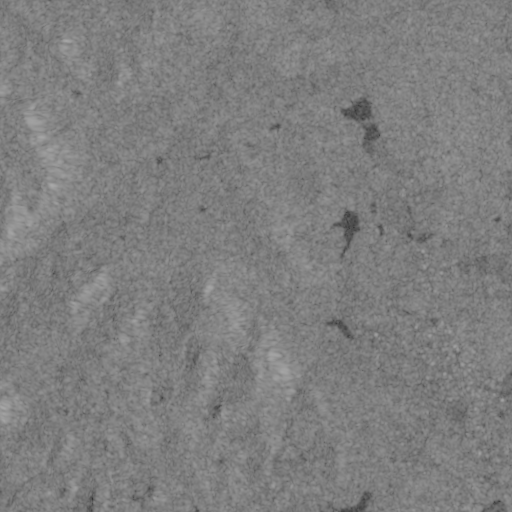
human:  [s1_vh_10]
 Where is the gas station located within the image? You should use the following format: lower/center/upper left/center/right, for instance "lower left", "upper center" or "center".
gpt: The gas station is located in the lower right of the image.
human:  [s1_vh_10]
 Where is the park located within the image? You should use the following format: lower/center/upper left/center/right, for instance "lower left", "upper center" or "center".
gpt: The park is located in the lower right of the image.
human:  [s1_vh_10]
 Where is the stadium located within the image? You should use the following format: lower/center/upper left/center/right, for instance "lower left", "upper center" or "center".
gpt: The stadium is located in the lower right of the image.
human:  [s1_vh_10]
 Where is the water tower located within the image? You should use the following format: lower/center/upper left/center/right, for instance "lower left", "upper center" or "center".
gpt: The water tower is located in the lower right of the image.
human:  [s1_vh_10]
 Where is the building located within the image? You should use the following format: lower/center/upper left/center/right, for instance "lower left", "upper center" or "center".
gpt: There is no building in the image.

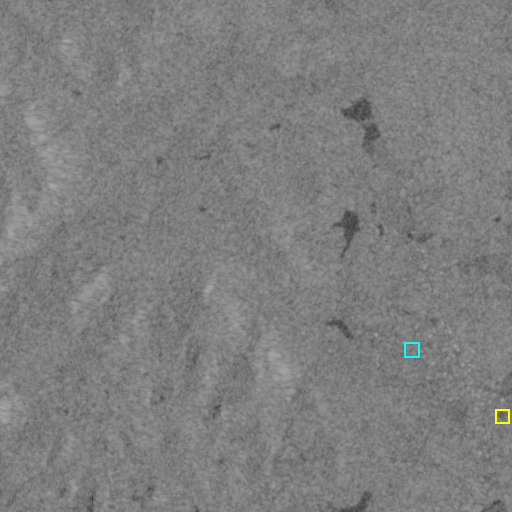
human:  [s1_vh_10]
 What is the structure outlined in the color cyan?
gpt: The structure outlined in cyan is a park.
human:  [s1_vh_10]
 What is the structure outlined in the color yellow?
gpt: The structure outlined in yellow is a stadium.
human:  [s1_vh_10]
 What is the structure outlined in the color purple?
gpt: There is no purple outline.